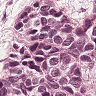
Metastatic tissue present: yes